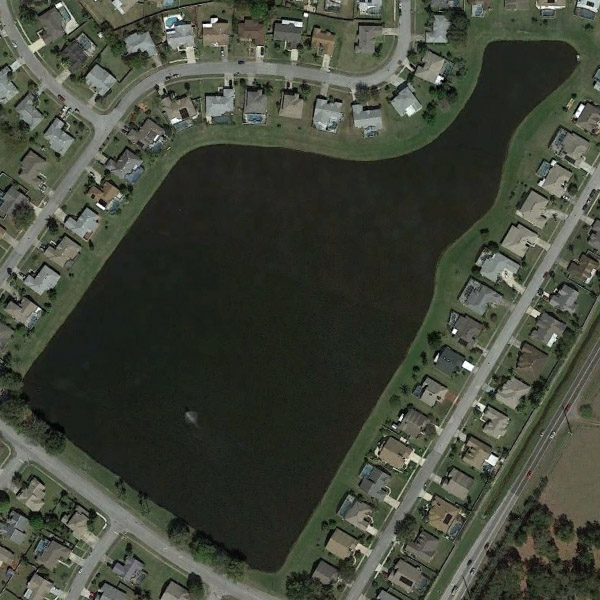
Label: Pond